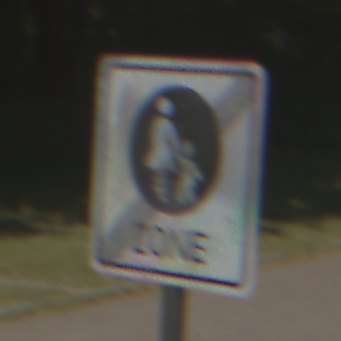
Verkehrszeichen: EndeFussgaengerzone
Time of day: Midday
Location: Outdoor (RoadRail)
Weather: Clear
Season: NotSpecified
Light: Natural